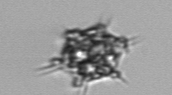
Label: Dictyocha